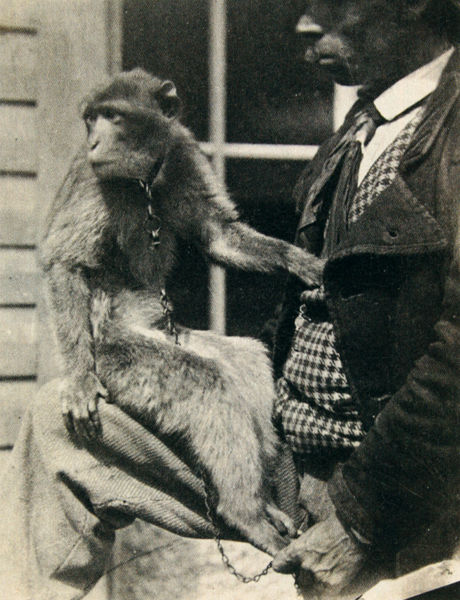
Titel: Fotografie eines Rhesusaffen (?) mit seinem Halter
Standort: Nürnberg
Institution: Germanisches Nationalmuseum
Schlagwörter: hand, mann, sitzen, fenster, kariert, ohr, schwarz, weiss, tier, bart, hemd, jacke, schnurrbart, halten, kragen, affe, bein, kette, hands, men, white, window, black, collar, gray, grey, nose, old, sitting, wall, picture, bauch, revers, weste, foto, schwarz weiß, gefangen, schlips, sad, man, dressiert, ear, lap, male, suit, black and white, look, cap, coat, fur, leash, beard, jacket, photo, tie, door, person, max, human, vest, pants, animal, monkey, play, greyscale, ape, money, hend, angekettet, shirt, hold, pet, photograph, photography, mustache, moustache, knee, leg, von max, touch, chain, tether, chains, makake, veins, chimp, circus, organ grinder, traveling, to, owner, checker pattern, hand}, captivity, mankey, manki, look away, manage, handler, trained, tricks, travelin, gibbon, phoy, capuchin, performing monkey, street performer